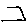
Label: hexagon